Interaction volume radius: 10 \u00c5
Interaction volume height: 30 \u00c5
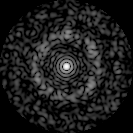
Disorder parameter: 0.7831